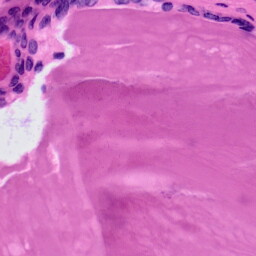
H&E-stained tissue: Prostate